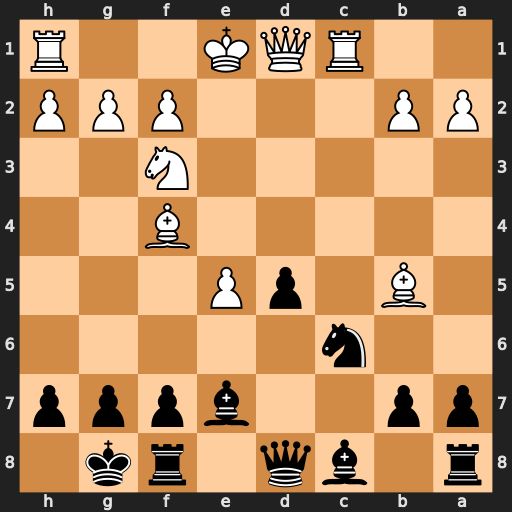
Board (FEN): r1bq1rk1/pp2bppp/2n5/1B1pP3/5B2/5N2/PP3PPP/2RQK2R
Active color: b
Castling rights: K
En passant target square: -
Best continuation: Qa5+ Bd2 Qxb5